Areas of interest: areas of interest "Temple"
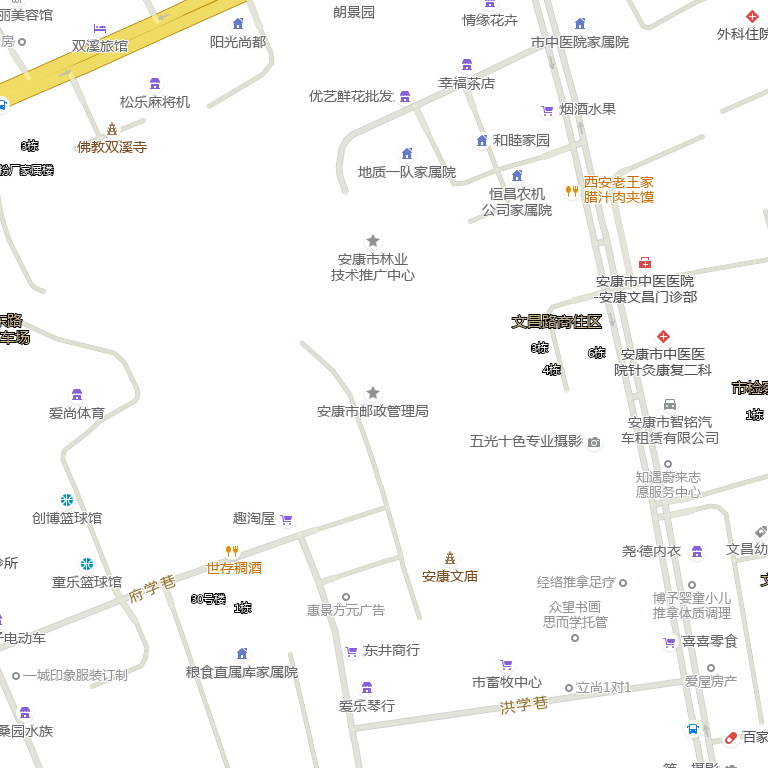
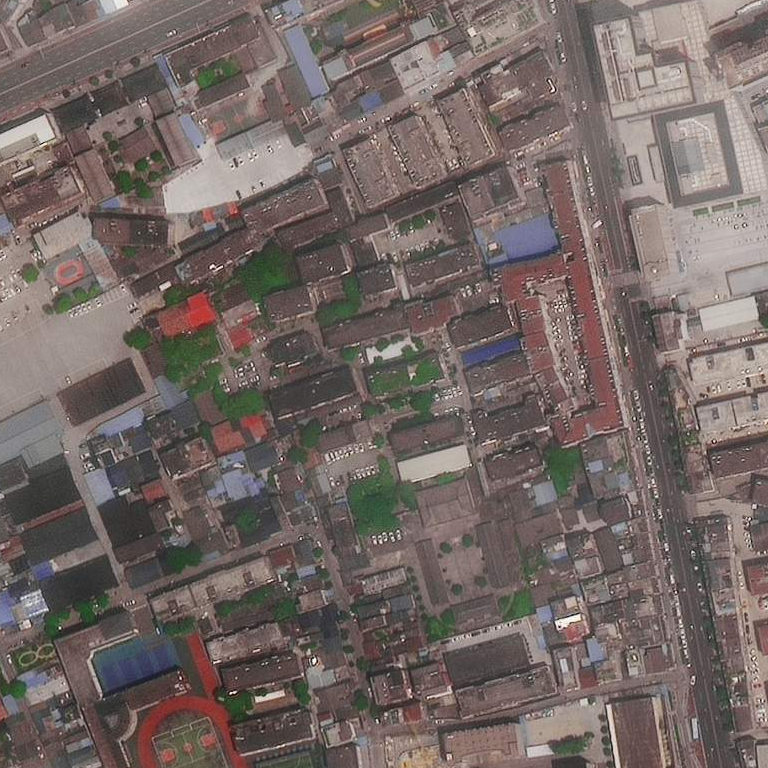